Interaction volume radius: 5 \u00c5
Interaction volume height: 25 \u00c5
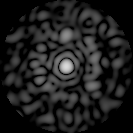
Disorder parameter: 0.751